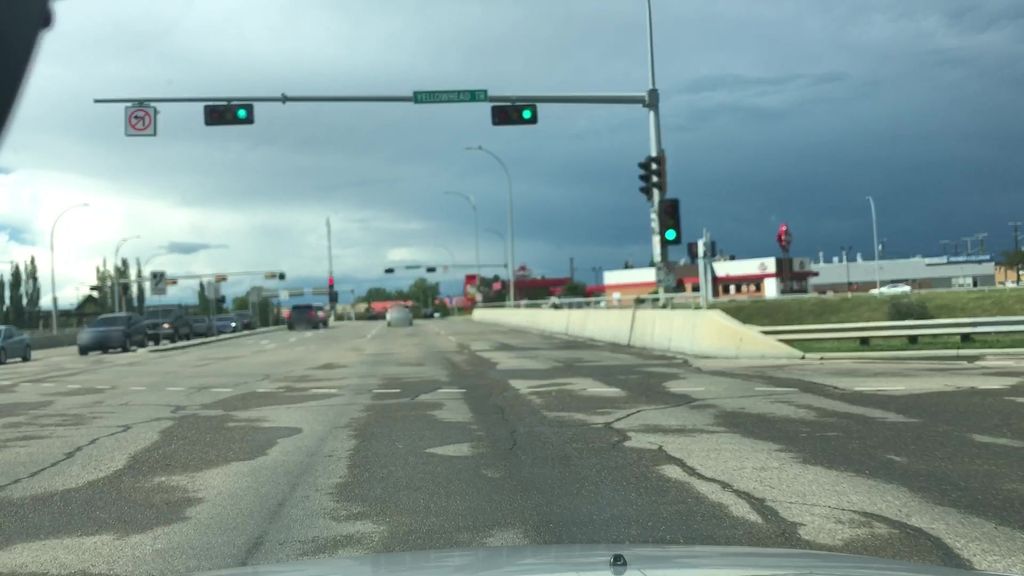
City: edmonton